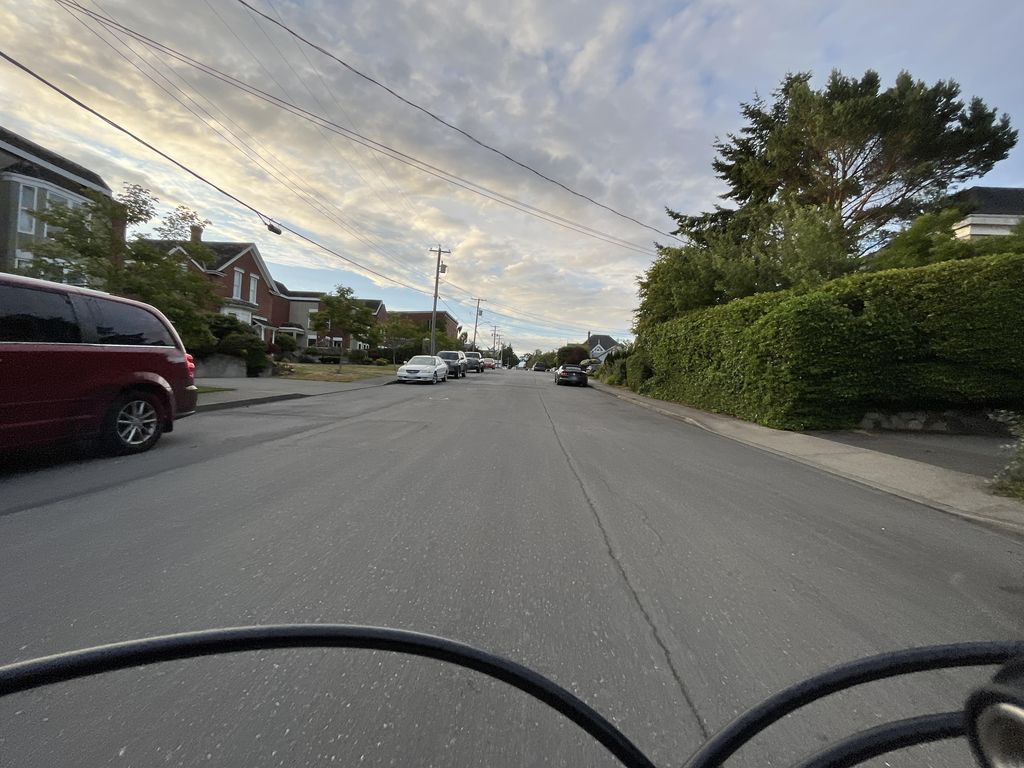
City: victoria